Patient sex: M
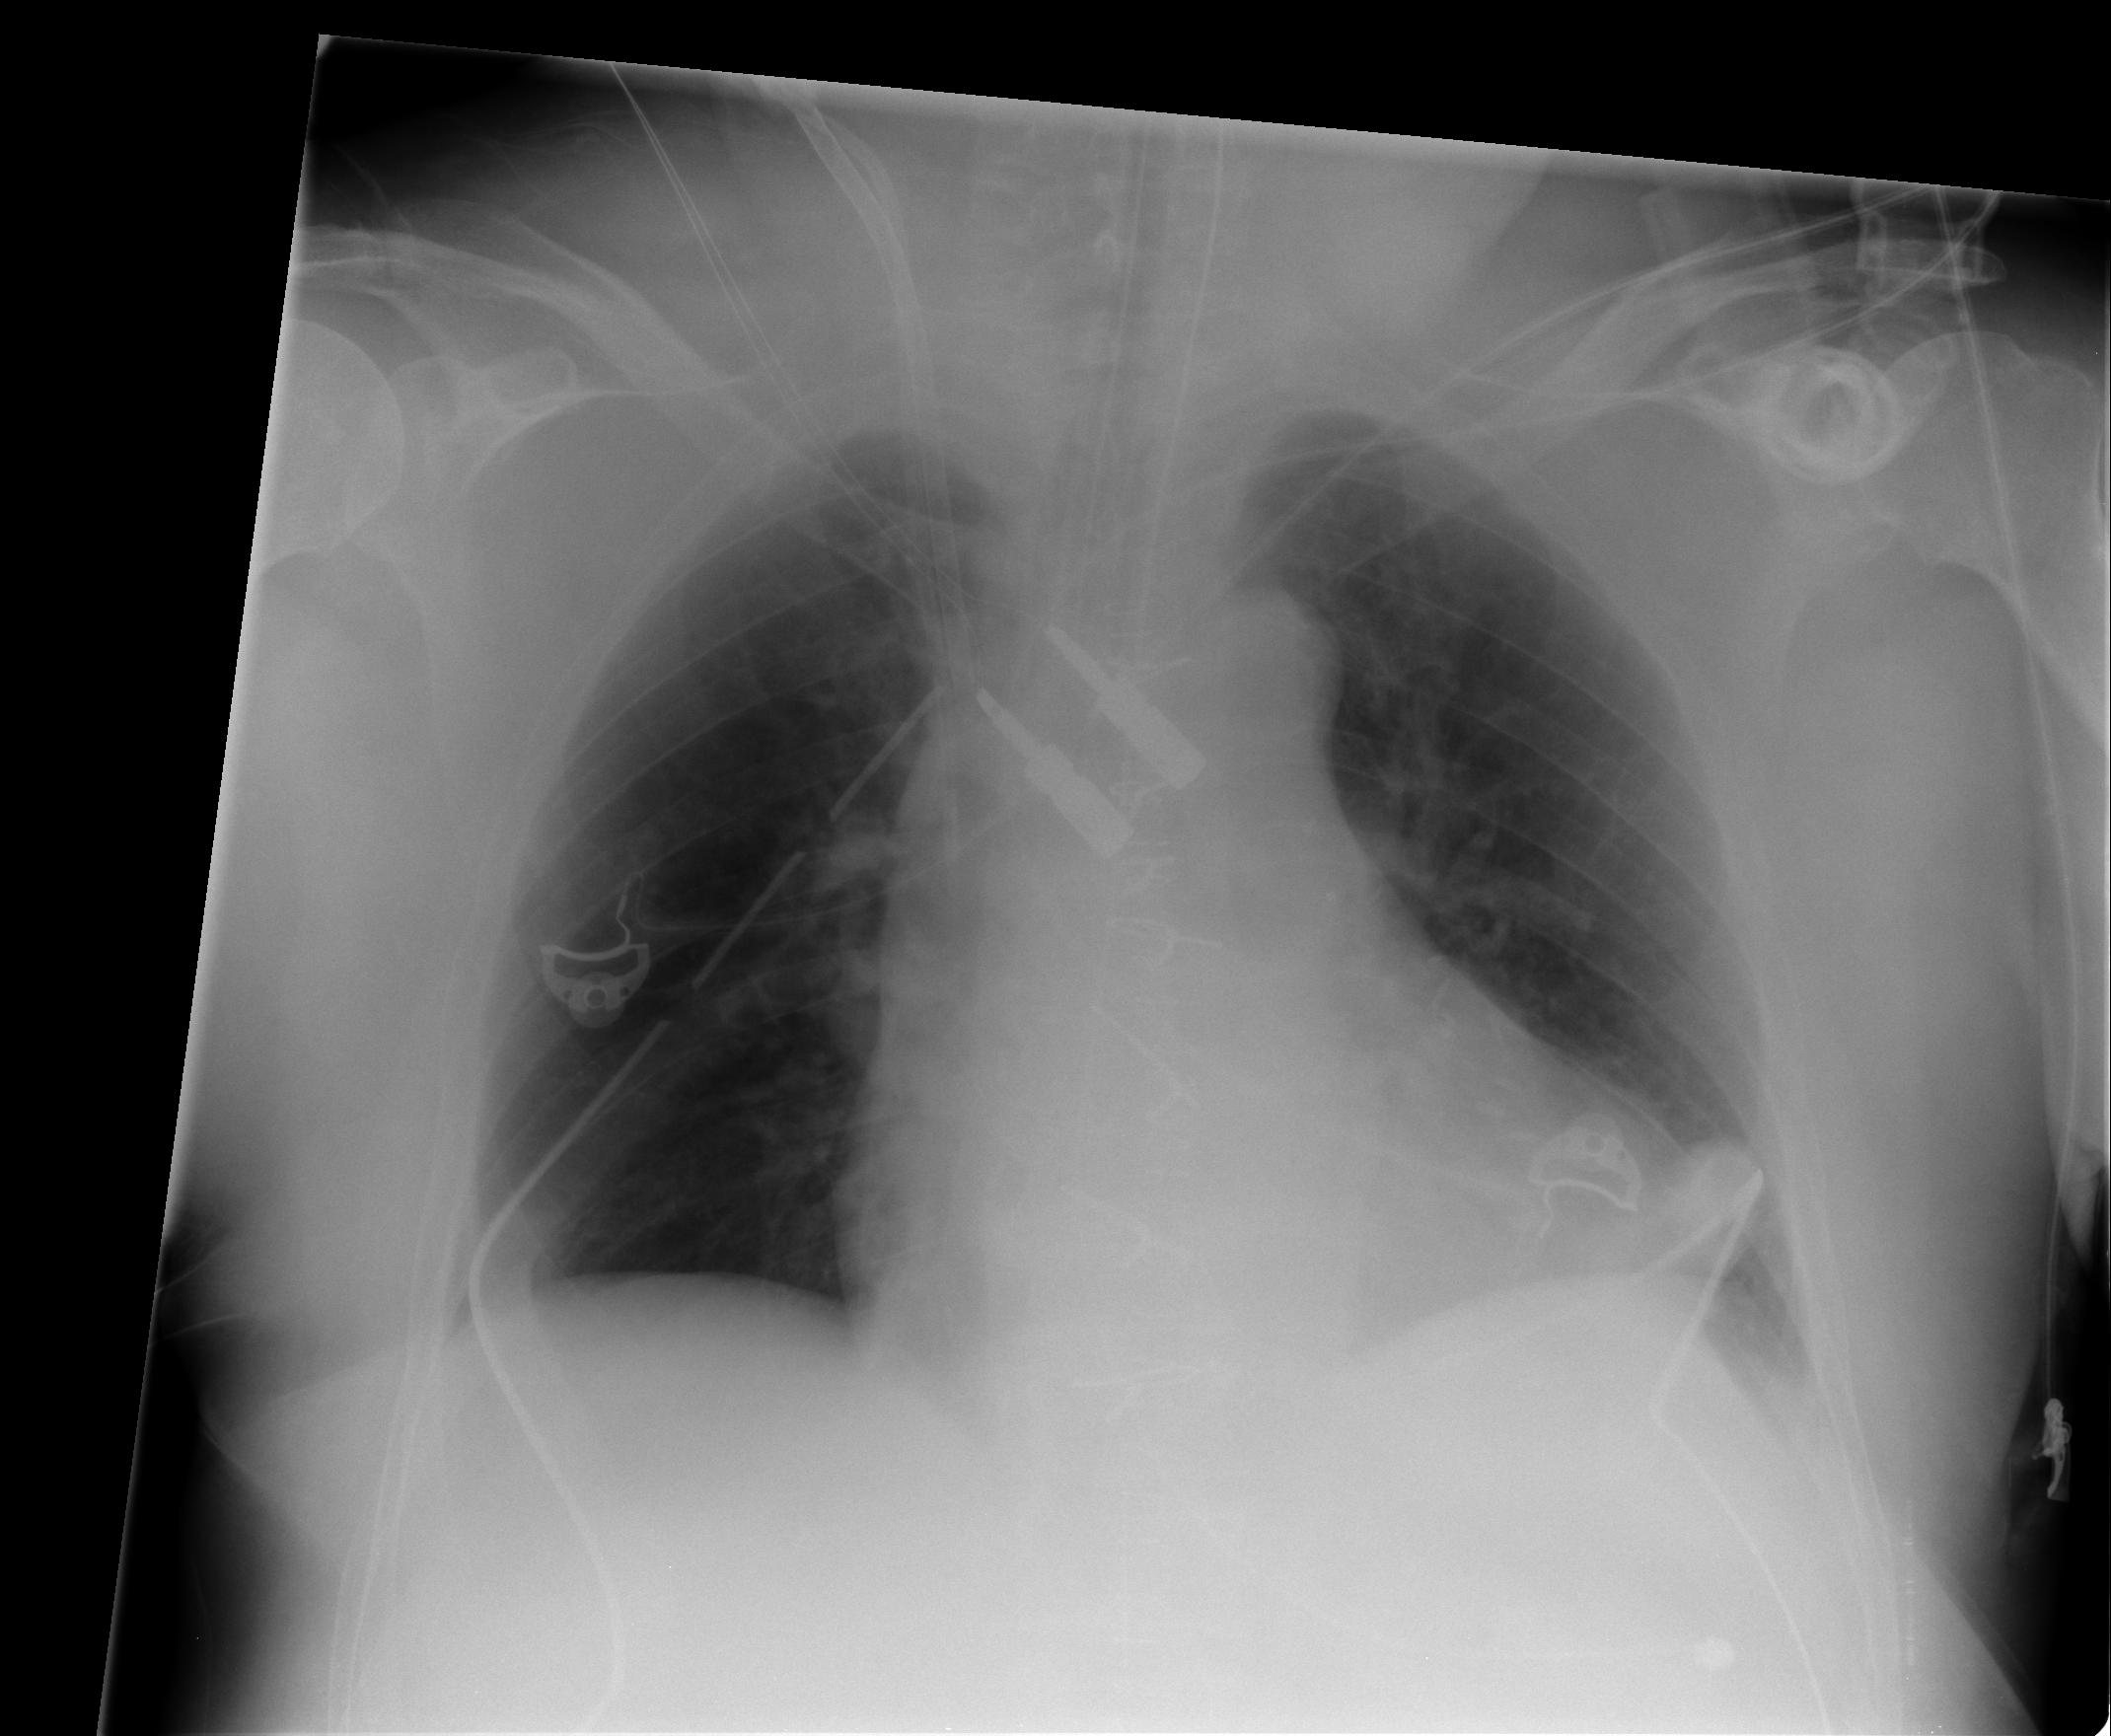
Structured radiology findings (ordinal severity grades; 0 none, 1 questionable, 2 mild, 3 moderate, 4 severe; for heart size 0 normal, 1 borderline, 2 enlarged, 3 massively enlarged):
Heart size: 2
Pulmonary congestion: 0
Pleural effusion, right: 0
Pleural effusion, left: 0
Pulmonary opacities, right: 0
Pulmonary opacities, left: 0
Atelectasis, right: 0
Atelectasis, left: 2